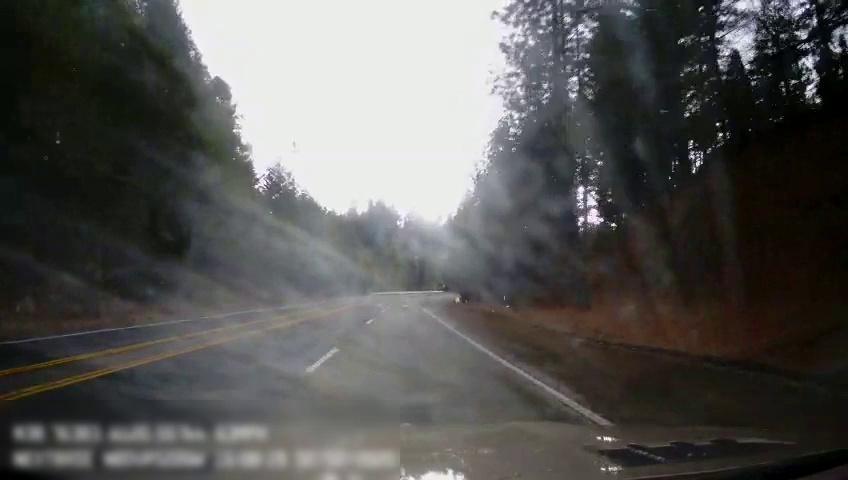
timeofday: Day
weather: Cloudy
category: Drivable Space
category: Lanes | Current Lane
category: Lanes | Current Lane
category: Lanes | Opposite Lane
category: Lanes | Alternate Lane
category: Lanes | Opposite Lane